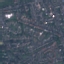
Label: Residential